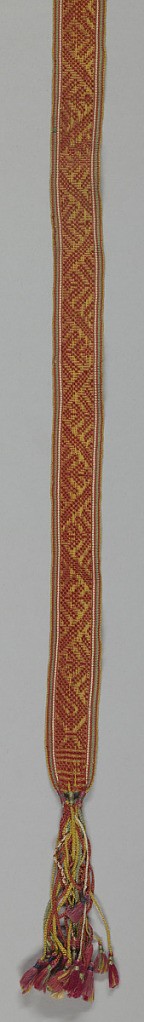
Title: Band
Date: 19th century
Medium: silk Technique: plain weave with supplementary warp
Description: Narrow band fringed at both ends. Woven in red, green, yellow, and gold in geometric design.